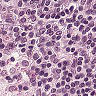
Metastatic tissue present: no